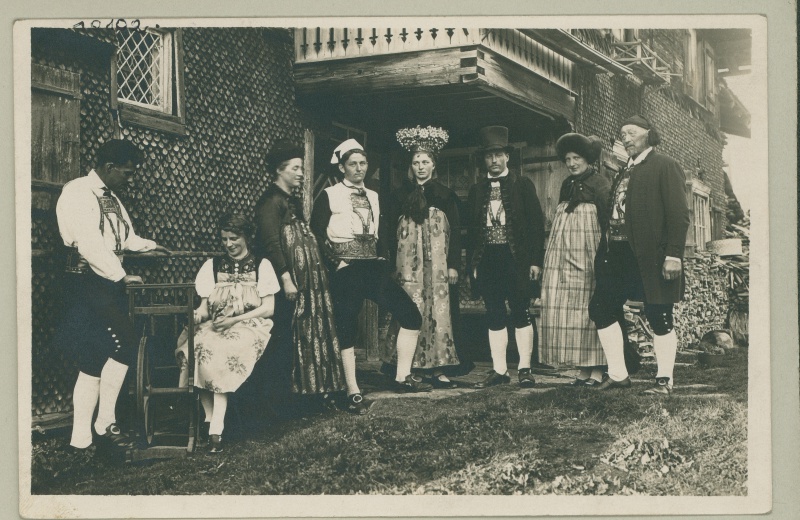
Institution: Österreichisches Museum für Volkskunde Wien
Schlagwörter: gruppe, himmel, mann, frauen, menschen, sitzen, blumen, fenster, frau, grau, holz, hut, hüte, kleid, kleider, männer, reden, haus, wiese, fest, muster, ornament, rock, zylinder, alt, anzug, mütze, mützen, geschichte, porträt, gitter, hütte, gewand, sessel, adel, eltern, familie, krone, wald, bauern, beine, balkon, schürze, fassade, hosen, schürzen, bauernhof, hof, inszenierung, braut, nähen, stufen, knöpfe, schwanger, foto, fotografie, strümpfe, schwarzweiß, posieren, photo, tracht, ehe, bauernhaus, blumenkranz, kühl, trachten, hochzeit, kniestrümpfe, schnallenschuh, tradition, schindeln, spinnen, spinnrad, schwrzweiß, brauchtum, holzstapel, bräutigam, zwang, altmodisch, unmotiviert, familienfoto, famiolie, gestelltes foto, farbenlos, spndel, mags, traditiion, steifheit, finstere gesichter